Field crop: tomato
Growth stage: 2
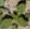
Species: solanum